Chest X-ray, PA view. Patient: 48 years old, sex M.
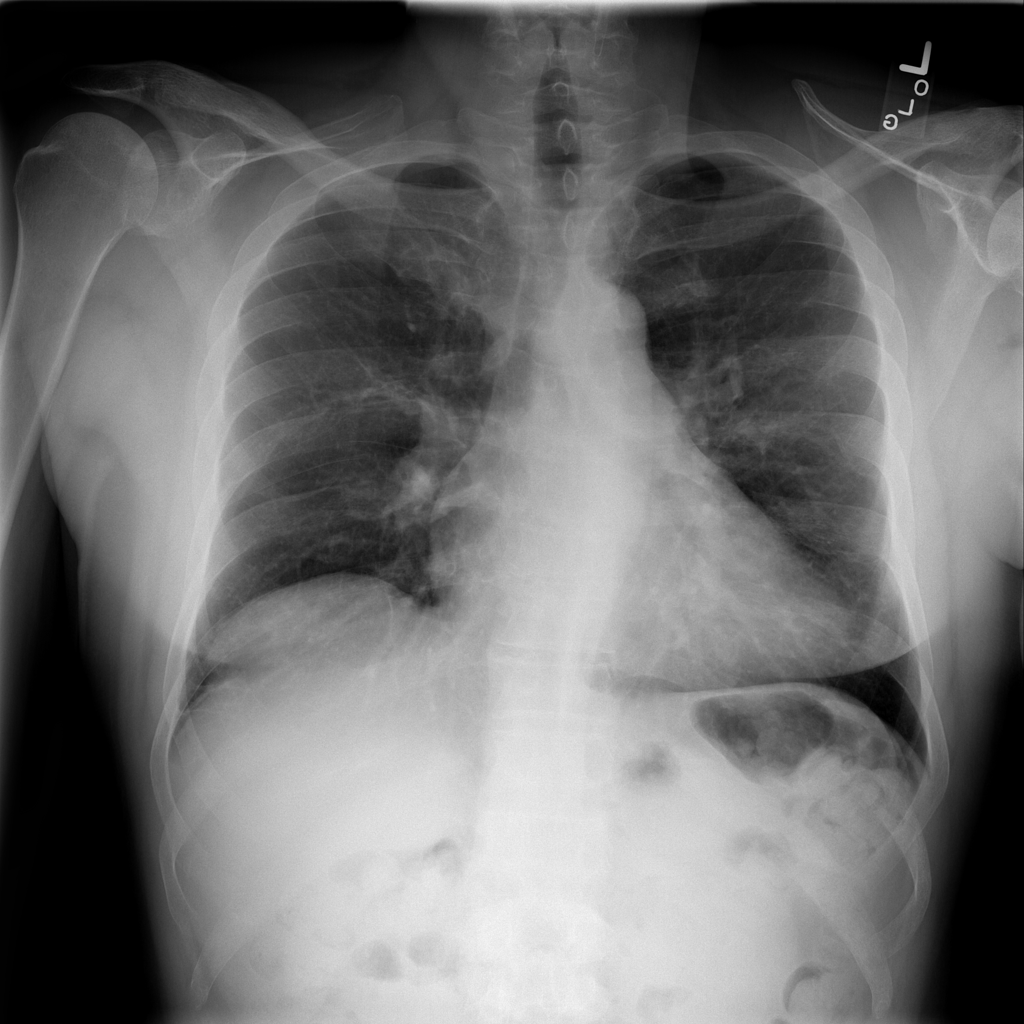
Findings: Fibrosis